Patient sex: M
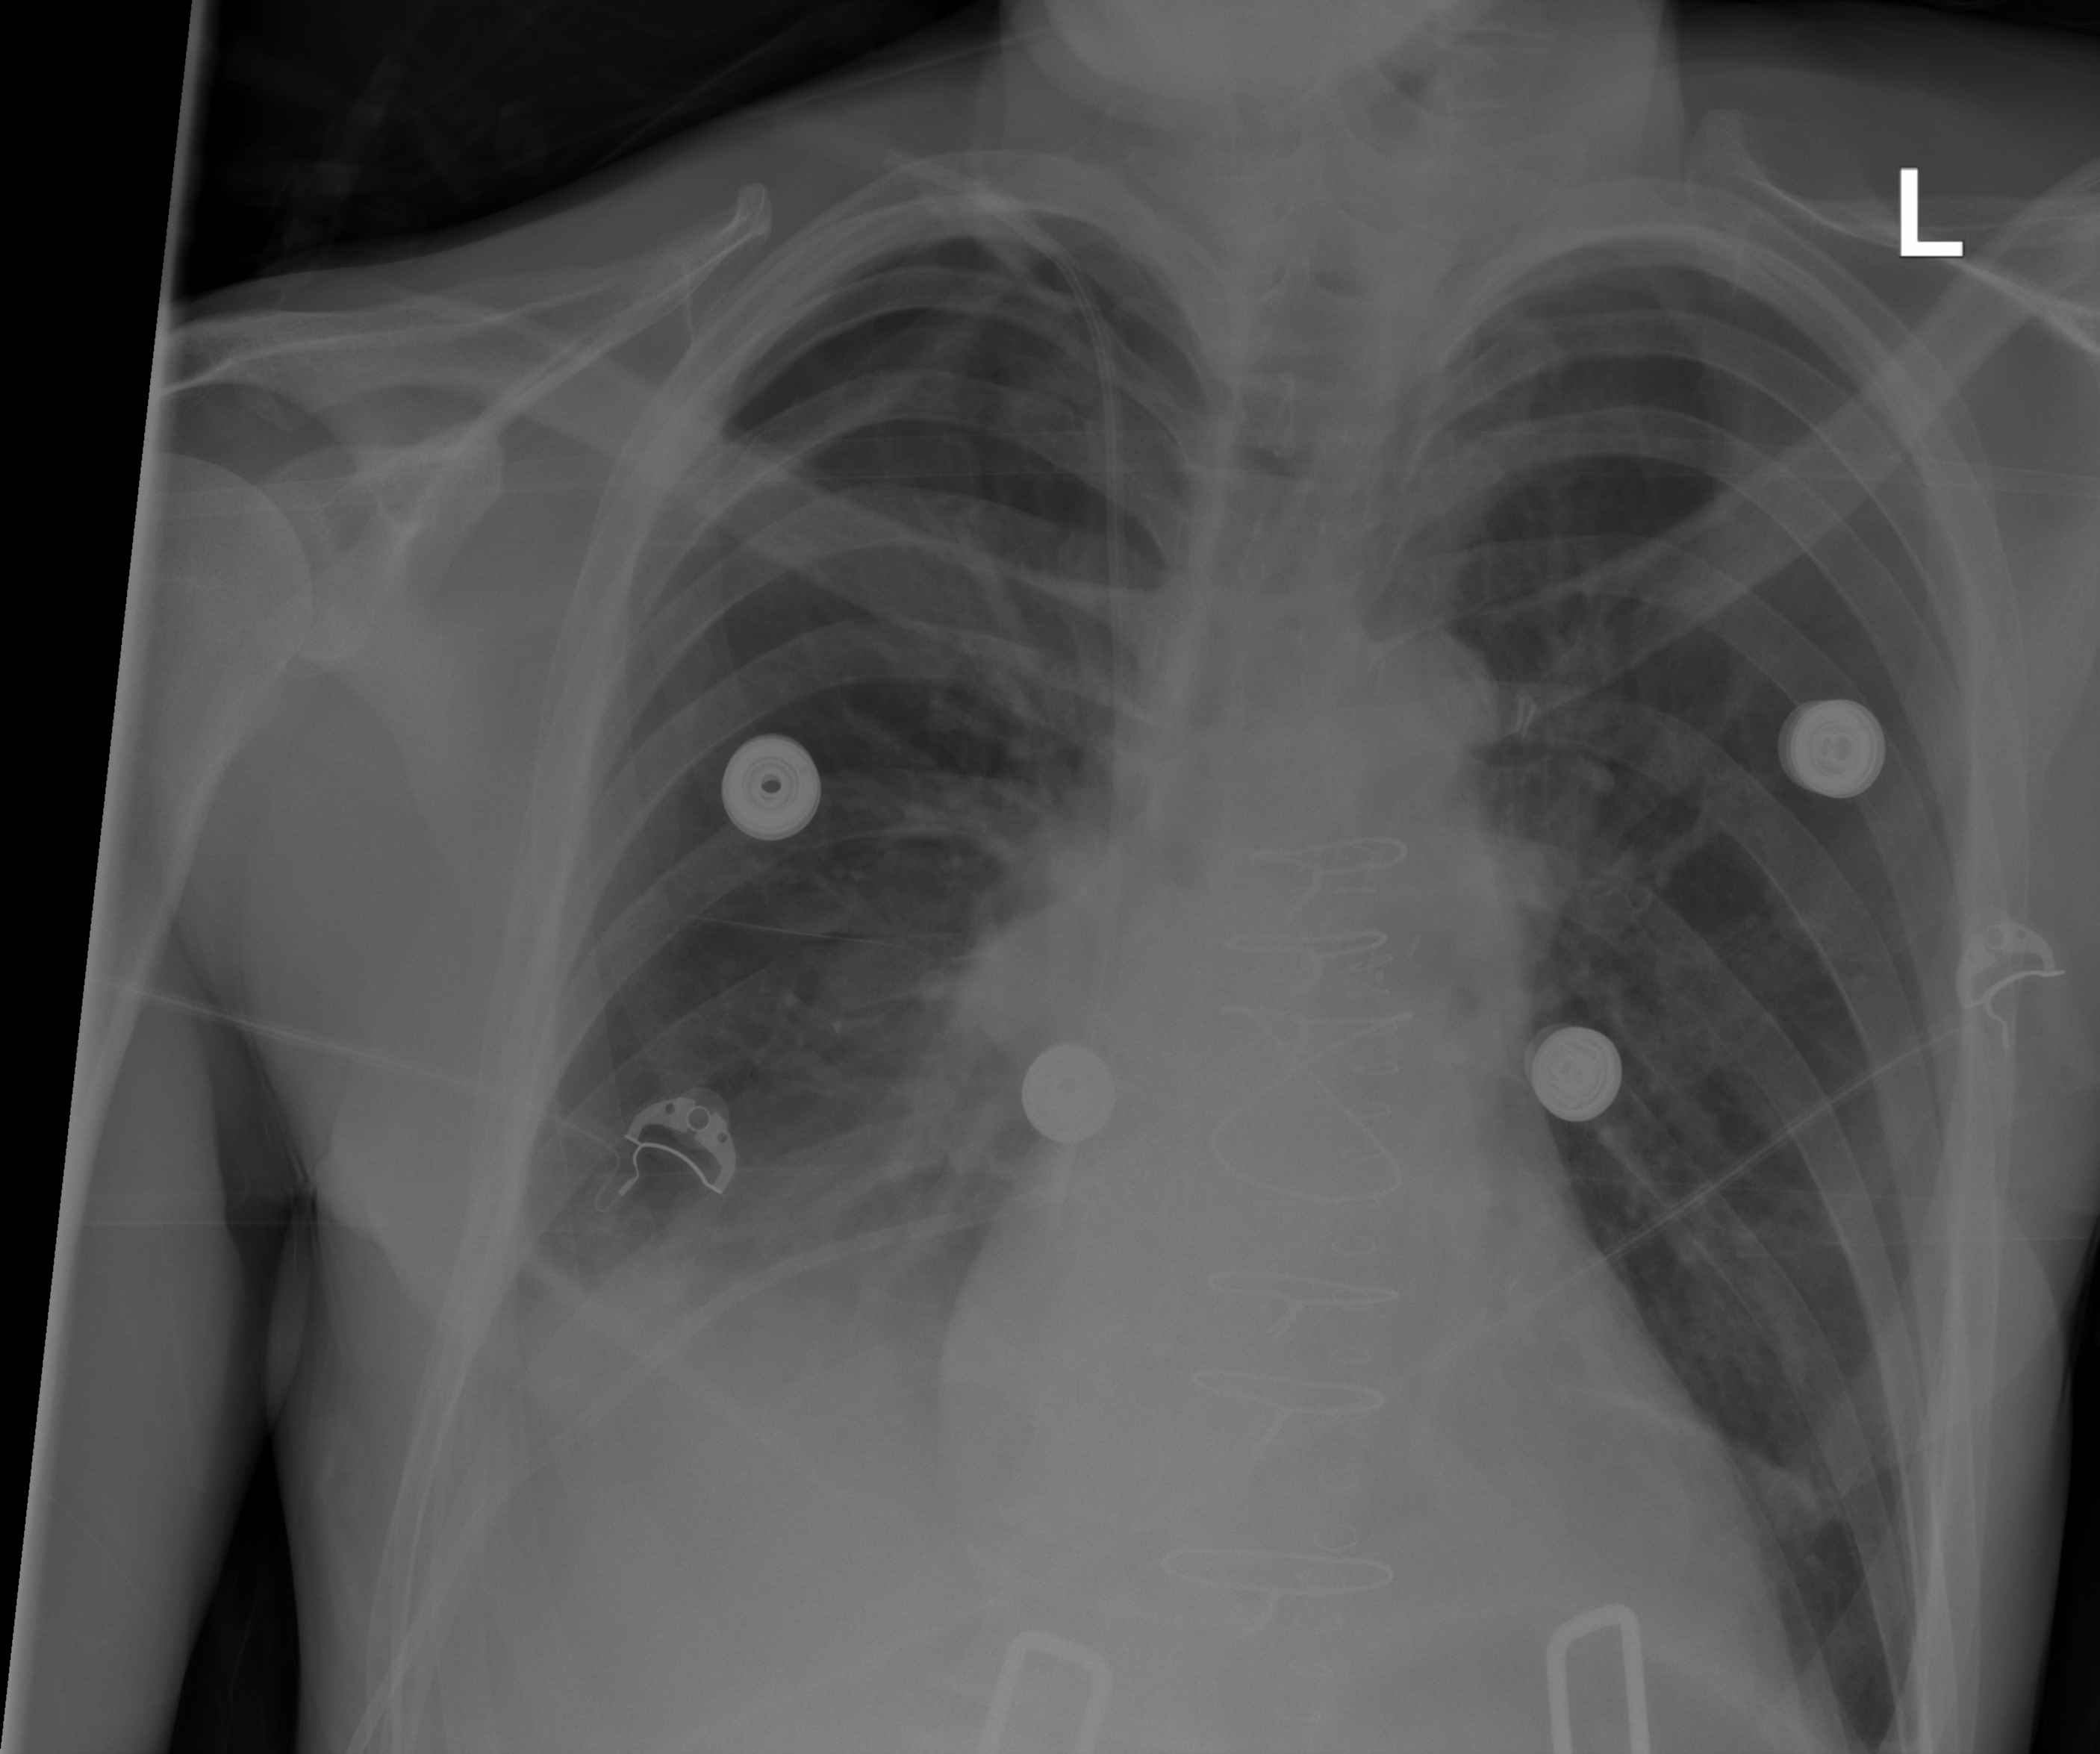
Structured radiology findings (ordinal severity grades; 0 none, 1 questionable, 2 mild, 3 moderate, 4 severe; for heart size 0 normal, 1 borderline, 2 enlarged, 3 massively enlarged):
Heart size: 0
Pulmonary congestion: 1
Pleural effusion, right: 2
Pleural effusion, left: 0
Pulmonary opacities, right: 0
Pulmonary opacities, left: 0
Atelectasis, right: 2
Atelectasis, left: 0